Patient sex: M
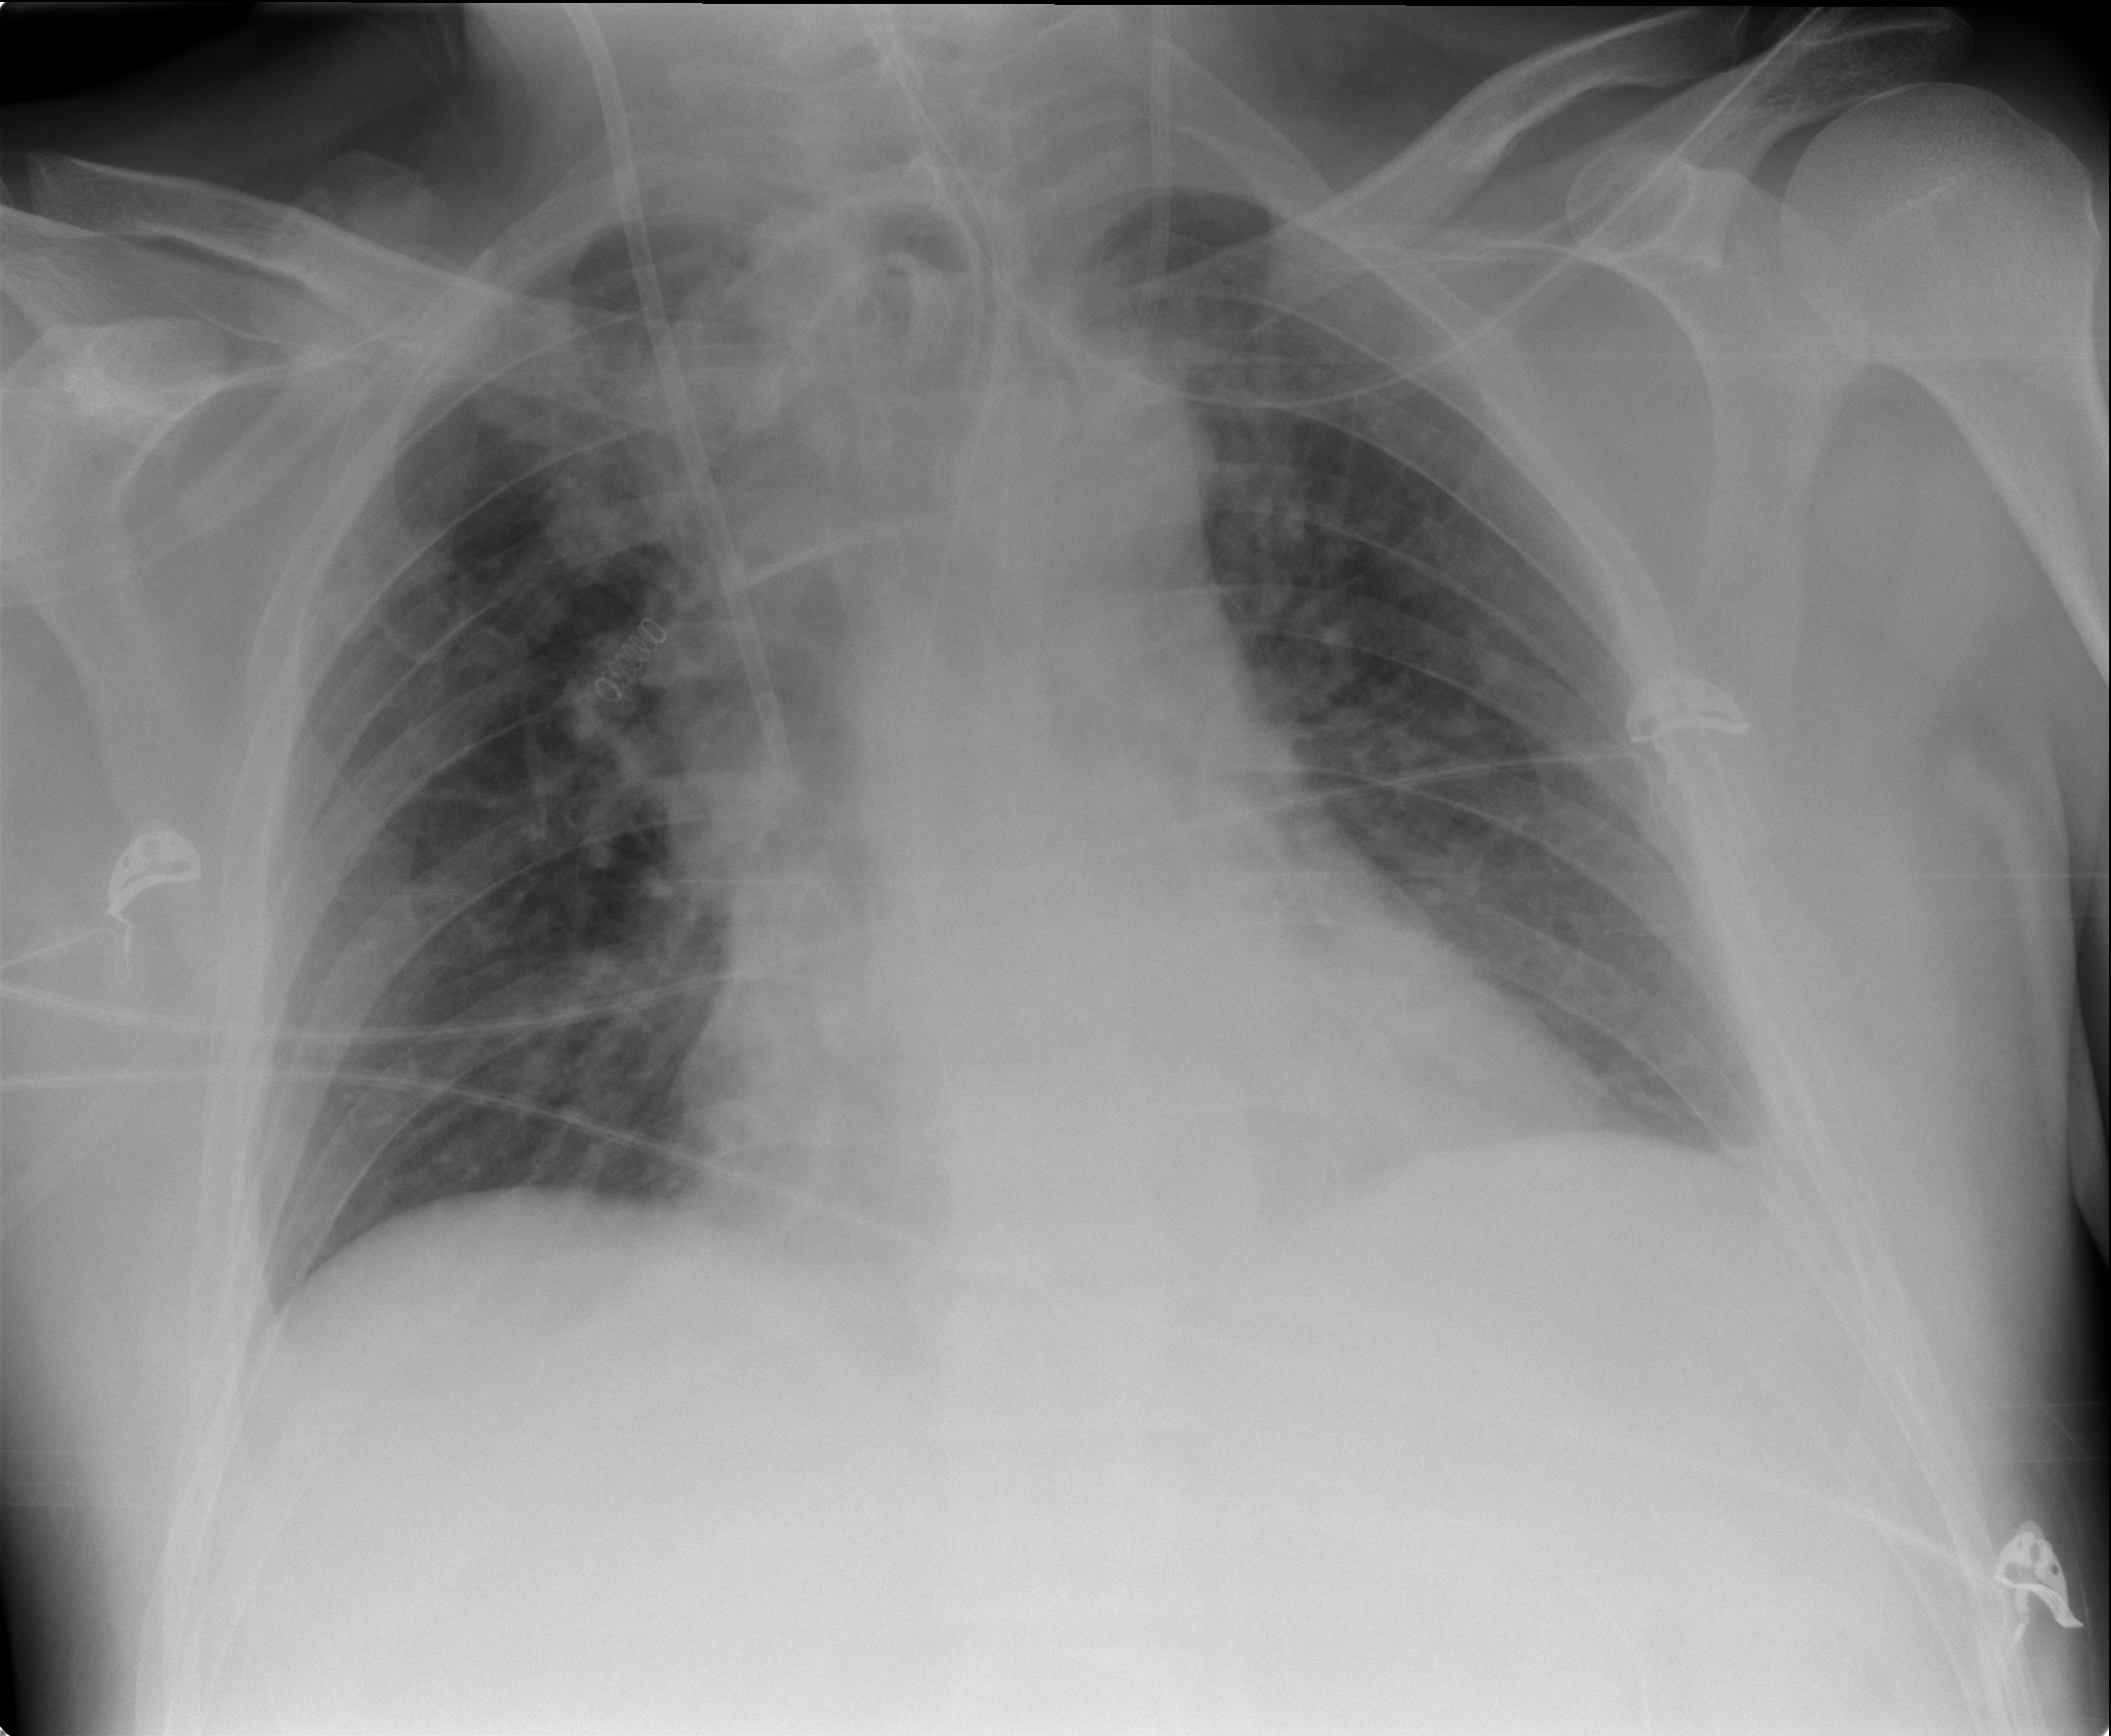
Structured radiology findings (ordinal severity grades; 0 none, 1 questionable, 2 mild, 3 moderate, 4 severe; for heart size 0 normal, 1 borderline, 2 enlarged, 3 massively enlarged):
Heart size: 0
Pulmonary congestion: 2
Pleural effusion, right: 0
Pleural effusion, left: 1
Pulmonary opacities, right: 0
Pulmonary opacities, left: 0
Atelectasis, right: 2
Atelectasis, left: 2